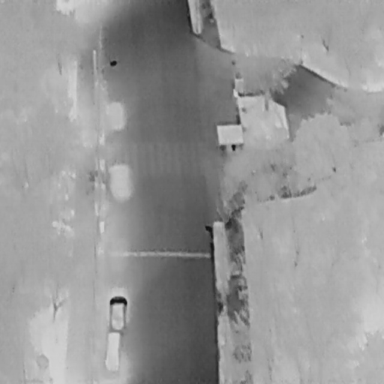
There are two Cars in the infrared image.